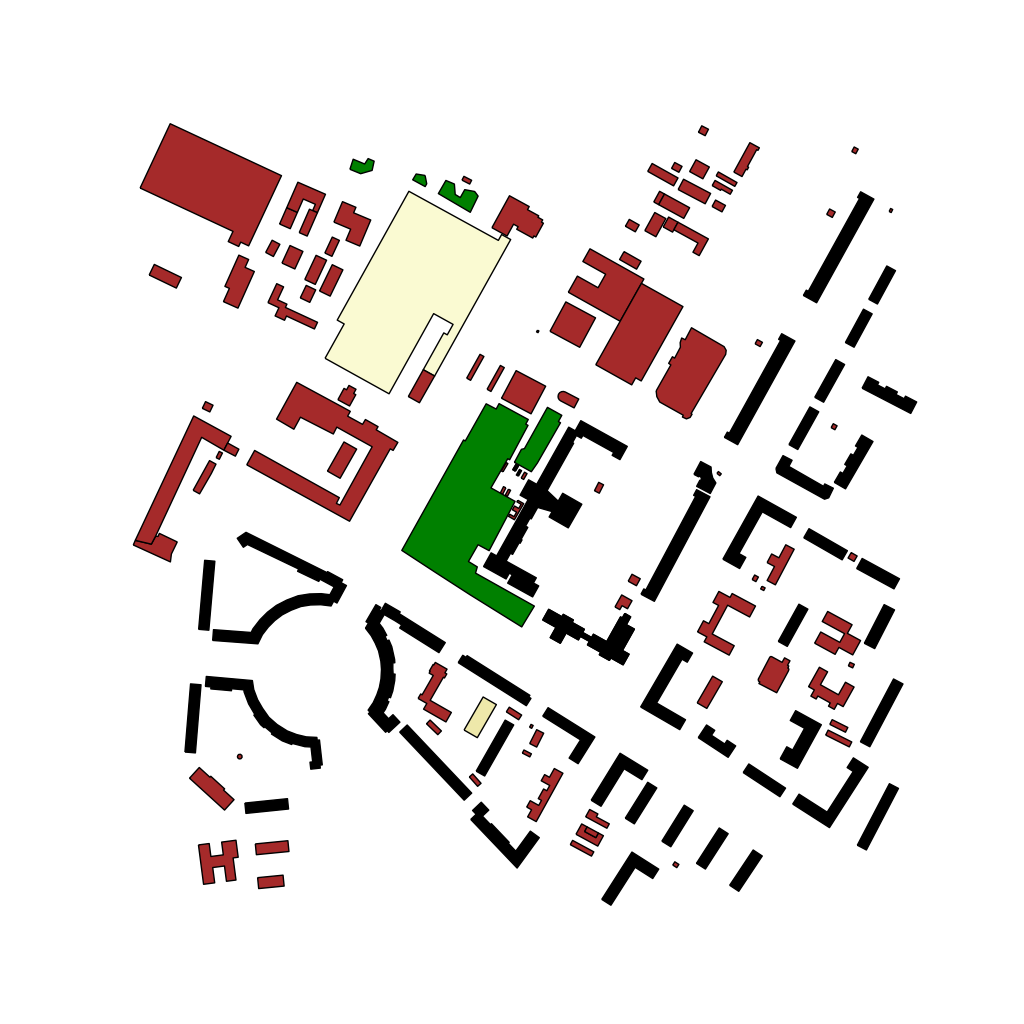
Tags: overhead vector_map, business, industrial, recreation, residential, special, modern, soviet, high_rise, individual_rise, low_rise, medium_rise, density_1, Building, Facility, MFC, Park, Ythsport, 1.0 km²